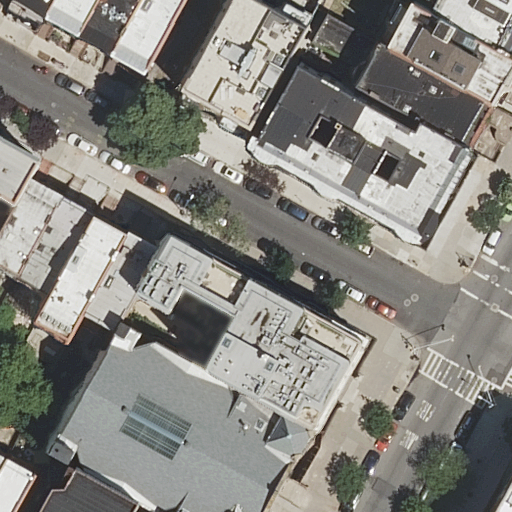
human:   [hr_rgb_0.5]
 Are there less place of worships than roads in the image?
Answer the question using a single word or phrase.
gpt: yes

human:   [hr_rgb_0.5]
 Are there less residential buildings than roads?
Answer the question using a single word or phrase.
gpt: no

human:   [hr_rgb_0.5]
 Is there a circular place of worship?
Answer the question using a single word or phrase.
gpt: no

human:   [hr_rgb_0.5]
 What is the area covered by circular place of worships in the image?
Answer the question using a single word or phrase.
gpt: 0m2

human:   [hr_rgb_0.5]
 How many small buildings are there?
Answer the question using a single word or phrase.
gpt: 10

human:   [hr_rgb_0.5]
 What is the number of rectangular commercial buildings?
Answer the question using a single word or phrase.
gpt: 0

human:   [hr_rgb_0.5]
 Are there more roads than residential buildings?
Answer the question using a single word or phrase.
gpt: no

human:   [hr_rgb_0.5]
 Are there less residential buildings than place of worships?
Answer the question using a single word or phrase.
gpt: no

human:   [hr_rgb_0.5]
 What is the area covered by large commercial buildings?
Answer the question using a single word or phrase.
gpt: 0m2

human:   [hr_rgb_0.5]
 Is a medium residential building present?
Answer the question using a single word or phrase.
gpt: yes

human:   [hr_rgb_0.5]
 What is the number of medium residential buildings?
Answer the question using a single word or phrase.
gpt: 8

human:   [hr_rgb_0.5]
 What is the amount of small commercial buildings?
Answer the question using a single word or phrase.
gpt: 0

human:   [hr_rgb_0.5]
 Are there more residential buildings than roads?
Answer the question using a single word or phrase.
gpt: yes

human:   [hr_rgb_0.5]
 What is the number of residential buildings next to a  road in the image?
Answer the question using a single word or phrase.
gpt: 21

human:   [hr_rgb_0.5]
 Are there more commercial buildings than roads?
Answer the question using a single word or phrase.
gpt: no

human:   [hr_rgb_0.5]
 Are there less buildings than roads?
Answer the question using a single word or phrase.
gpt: no

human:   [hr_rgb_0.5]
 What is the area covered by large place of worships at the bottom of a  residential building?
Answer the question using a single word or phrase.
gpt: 1240m2

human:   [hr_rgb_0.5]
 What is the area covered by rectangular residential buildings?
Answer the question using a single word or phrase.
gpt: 1907m2

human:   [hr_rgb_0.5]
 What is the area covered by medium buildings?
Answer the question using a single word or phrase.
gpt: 1804m2

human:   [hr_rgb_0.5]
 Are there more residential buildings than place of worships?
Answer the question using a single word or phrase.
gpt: yes

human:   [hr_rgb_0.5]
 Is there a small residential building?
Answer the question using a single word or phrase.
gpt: yes

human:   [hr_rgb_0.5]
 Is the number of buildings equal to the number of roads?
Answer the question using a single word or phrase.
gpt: no

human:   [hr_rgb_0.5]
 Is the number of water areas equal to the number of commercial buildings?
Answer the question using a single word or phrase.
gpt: yes

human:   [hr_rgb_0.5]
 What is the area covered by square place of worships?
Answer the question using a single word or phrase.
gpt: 0m2

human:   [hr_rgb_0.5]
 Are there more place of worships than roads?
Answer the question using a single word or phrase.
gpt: no

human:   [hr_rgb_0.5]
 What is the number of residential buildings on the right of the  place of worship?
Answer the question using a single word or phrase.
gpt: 6

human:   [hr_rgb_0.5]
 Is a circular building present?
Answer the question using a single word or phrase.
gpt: no

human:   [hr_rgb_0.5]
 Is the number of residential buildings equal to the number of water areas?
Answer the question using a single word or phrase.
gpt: no

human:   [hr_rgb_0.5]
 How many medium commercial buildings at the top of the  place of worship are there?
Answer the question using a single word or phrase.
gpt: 0

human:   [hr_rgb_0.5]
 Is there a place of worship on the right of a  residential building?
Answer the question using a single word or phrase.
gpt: yes

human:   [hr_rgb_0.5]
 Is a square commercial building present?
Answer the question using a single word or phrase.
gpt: no

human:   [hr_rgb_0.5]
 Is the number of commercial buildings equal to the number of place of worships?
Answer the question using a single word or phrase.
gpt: no

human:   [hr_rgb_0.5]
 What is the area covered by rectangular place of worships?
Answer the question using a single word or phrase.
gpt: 0m2

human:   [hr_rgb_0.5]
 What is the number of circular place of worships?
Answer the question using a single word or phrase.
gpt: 0

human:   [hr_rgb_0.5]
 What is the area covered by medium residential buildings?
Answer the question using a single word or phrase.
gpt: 1804m2

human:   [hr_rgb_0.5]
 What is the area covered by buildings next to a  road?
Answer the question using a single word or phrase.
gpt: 4965m2